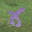
Label: 8